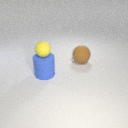
large brown rubber sphere to the right of large blue rubber cylinder